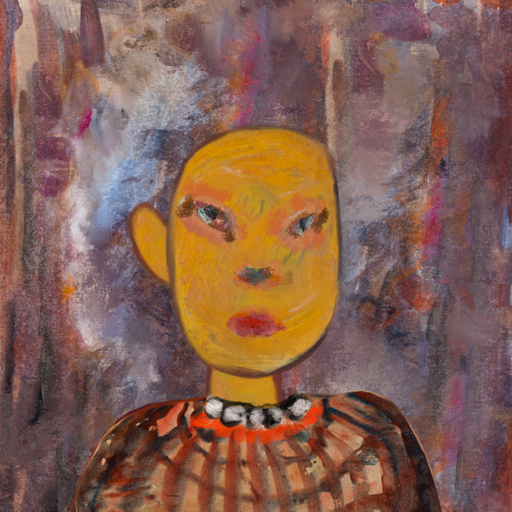
Background: Hypocrite, Head And Neck Front: After_Raid, Face Front: Boggyland, Bust: Orphan, Hair Front: Blank, Head Accessory: Blank, Second Necklace: Blank, Necklace: An_Impression, Baby: Blank